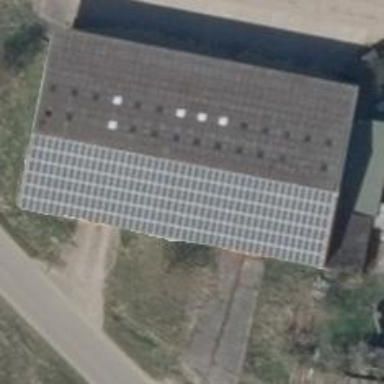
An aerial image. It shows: Small solar photovoltaic panel used as generator to produce electricity.